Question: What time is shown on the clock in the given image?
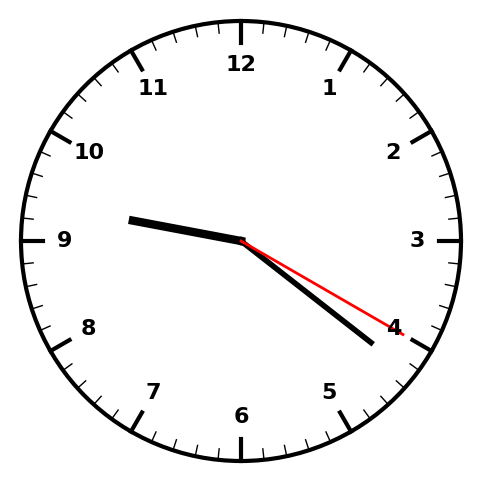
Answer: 09:21:20